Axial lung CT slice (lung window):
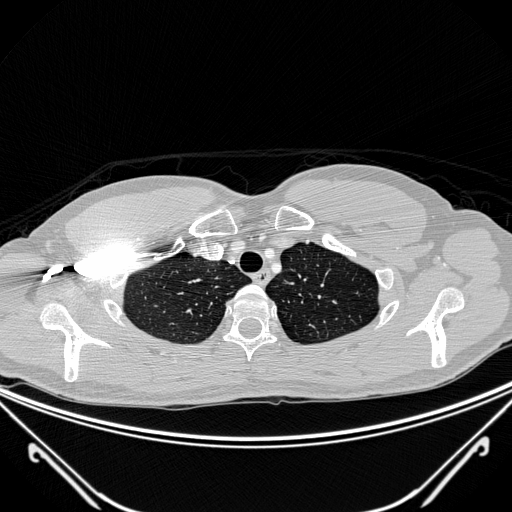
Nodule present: no